Field crop: maize
Growth stage: 1
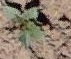
Species: datura